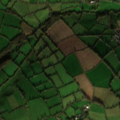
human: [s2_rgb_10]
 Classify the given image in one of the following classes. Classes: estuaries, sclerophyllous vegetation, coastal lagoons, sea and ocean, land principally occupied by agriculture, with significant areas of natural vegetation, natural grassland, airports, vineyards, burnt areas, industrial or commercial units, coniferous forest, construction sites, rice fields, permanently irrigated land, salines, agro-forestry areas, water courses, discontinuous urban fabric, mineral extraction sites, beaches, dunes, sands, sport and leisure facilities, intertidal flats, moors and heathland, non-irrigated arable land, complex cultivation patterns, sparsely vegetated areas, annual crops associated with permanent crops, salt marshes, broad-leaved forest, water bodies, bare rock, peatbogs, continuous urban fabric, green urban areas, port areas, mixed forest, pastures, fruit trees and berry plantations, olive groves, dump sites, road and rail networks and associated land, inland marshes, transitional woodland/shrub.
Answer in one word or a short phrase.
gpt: pastures